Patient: sex M, age 60
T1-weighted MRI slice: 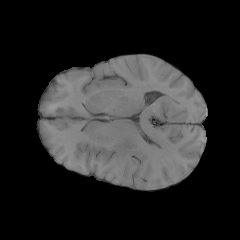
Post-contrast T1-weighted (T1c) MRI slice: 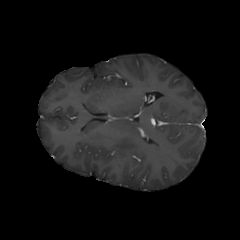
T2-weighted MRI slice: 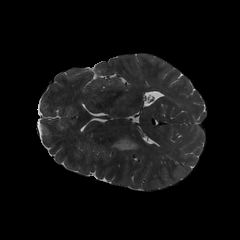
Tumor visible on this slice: yes
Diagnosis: Glioblastoma, IDH-wildtype
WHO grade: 4